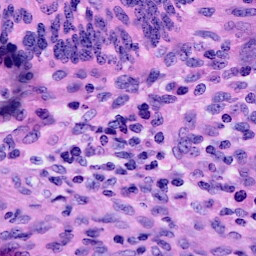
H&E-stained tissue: Cervix